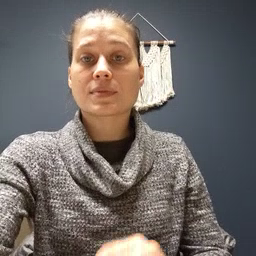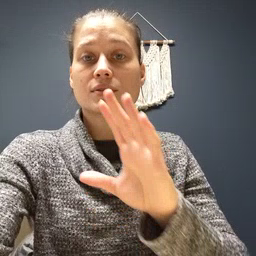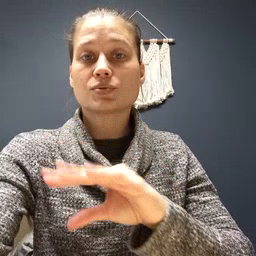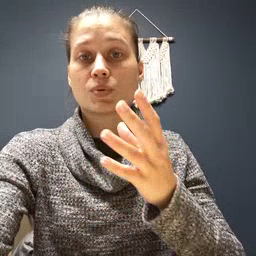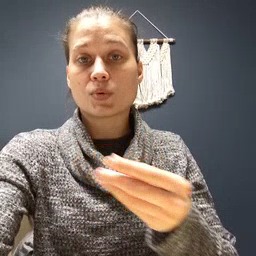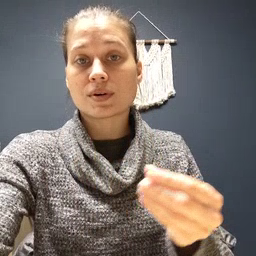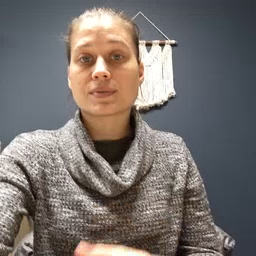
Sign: story